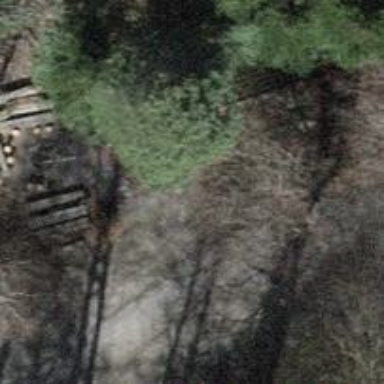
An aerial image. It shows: Picnic site with BBQ amenities available.